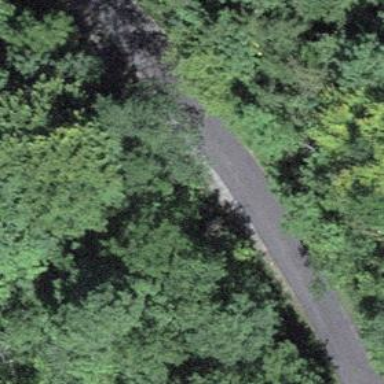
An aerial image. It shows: Unclassified road with asphalt surface. The track type is grade 1.